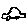
Label: car